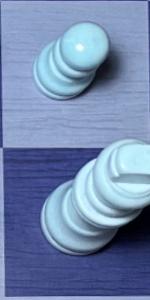
Label: King_White